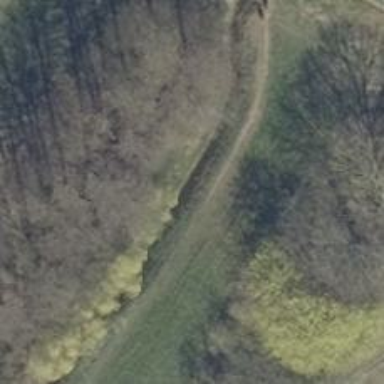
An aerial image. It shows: Dirt path.